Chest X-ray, PA view. Patient: 51 years old, sex M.
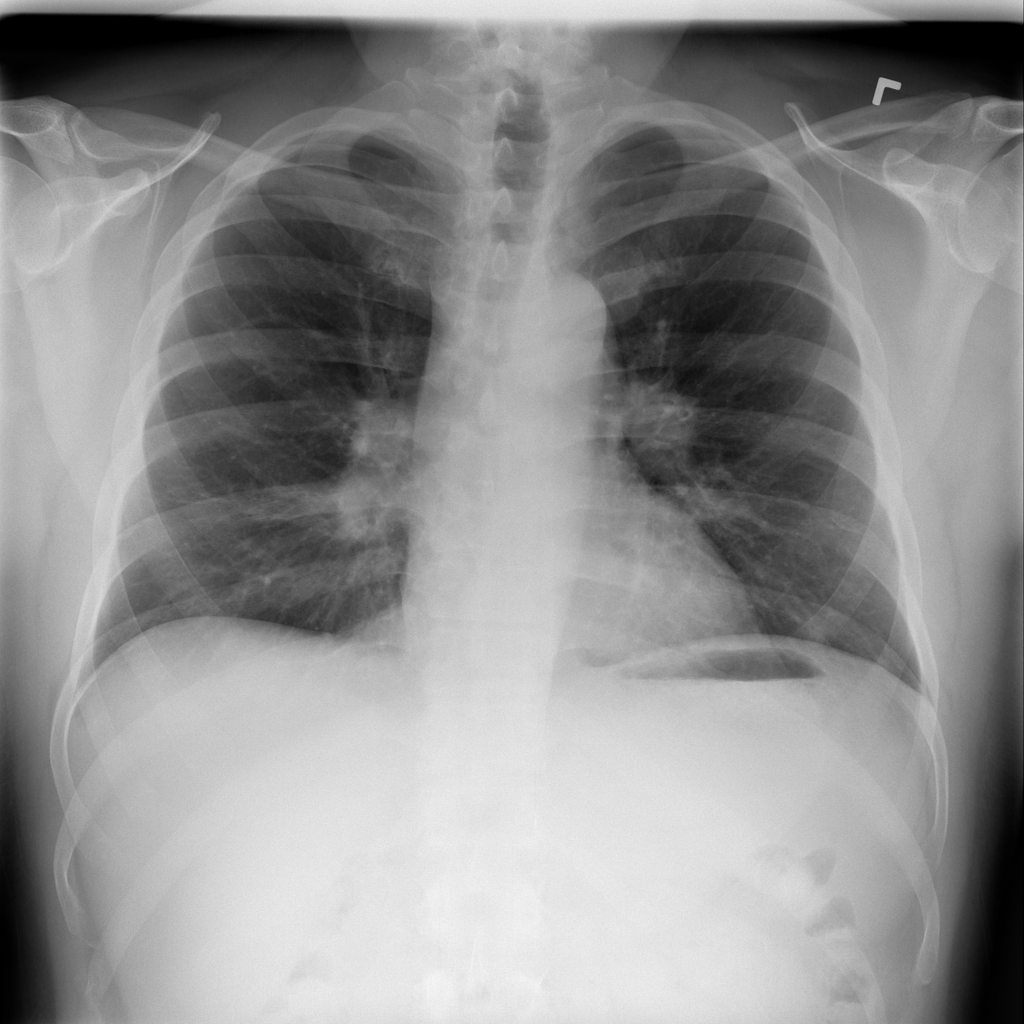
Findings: No Finding